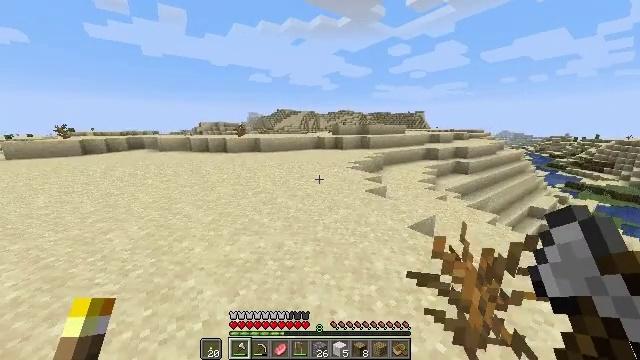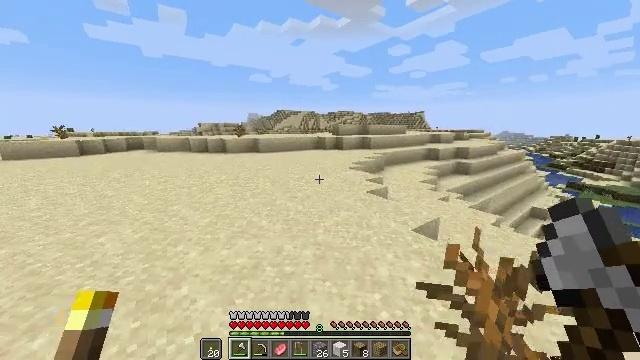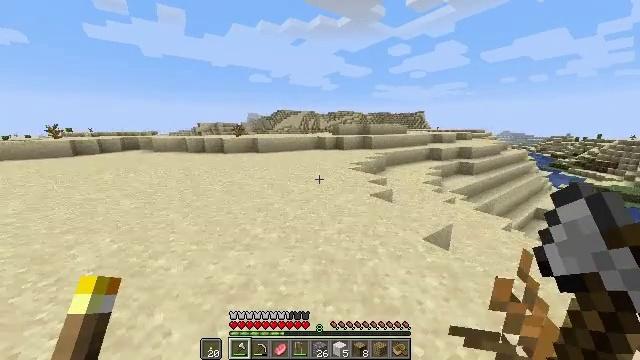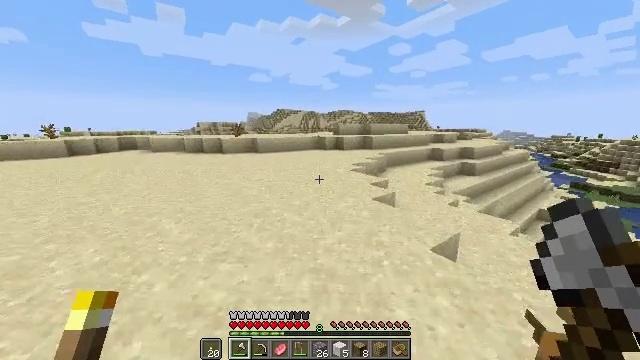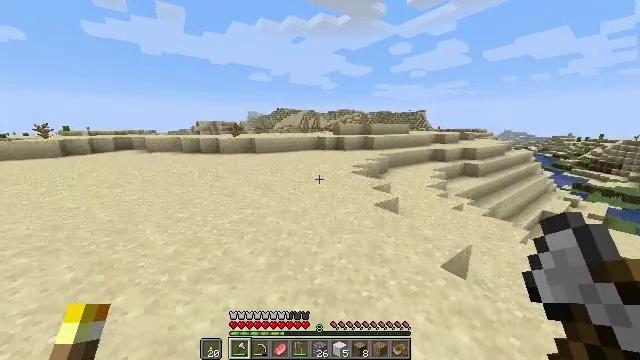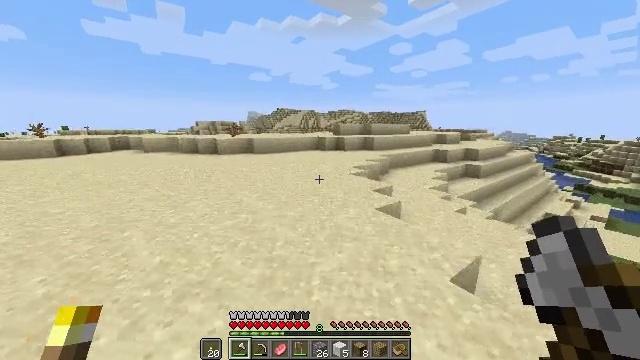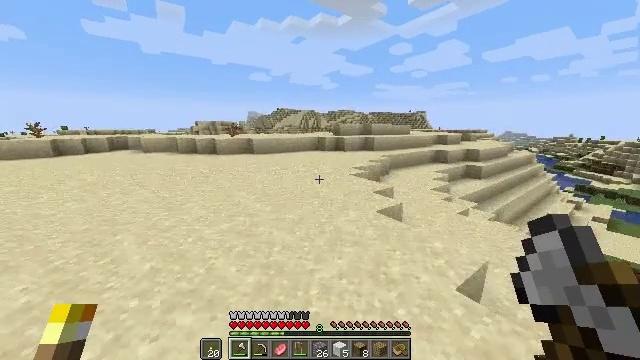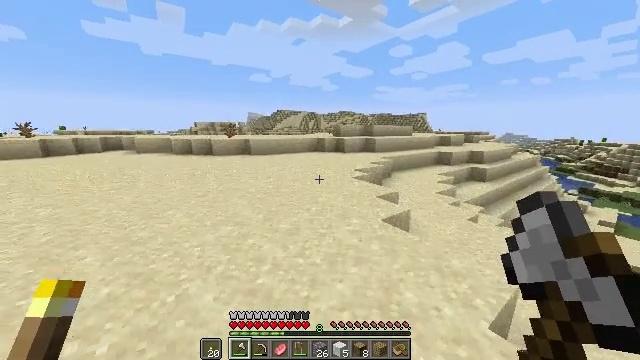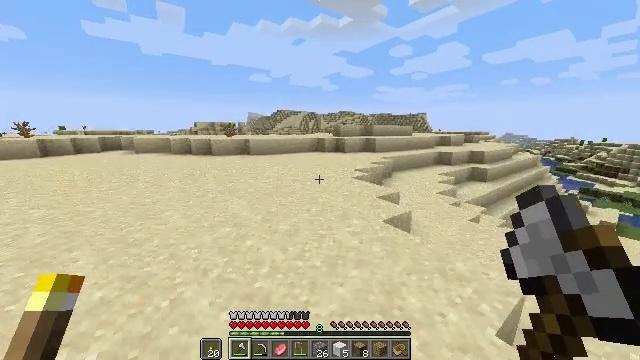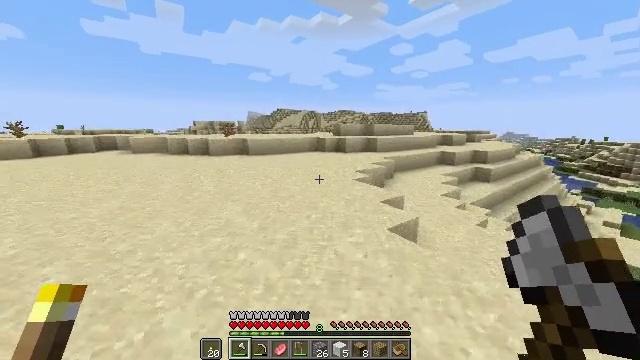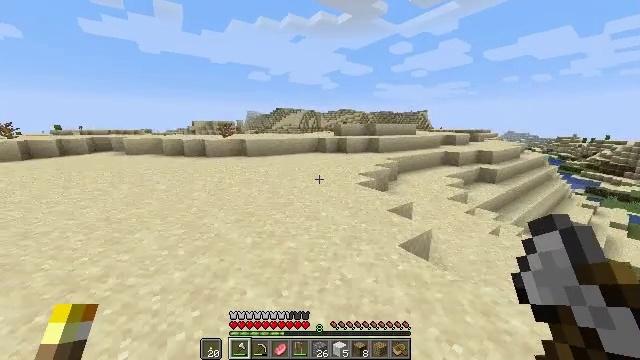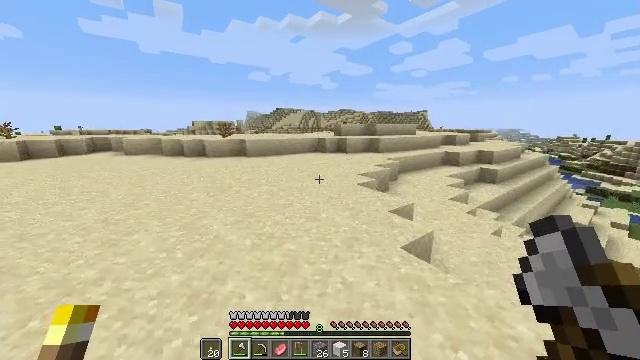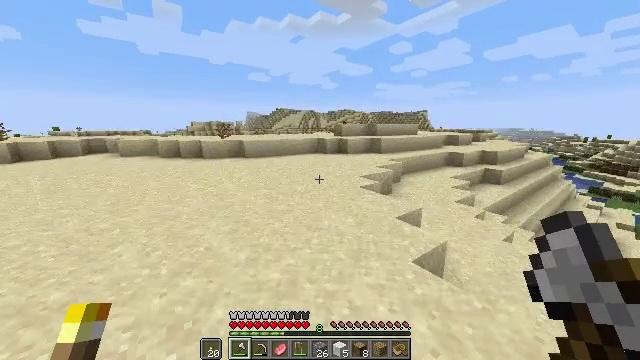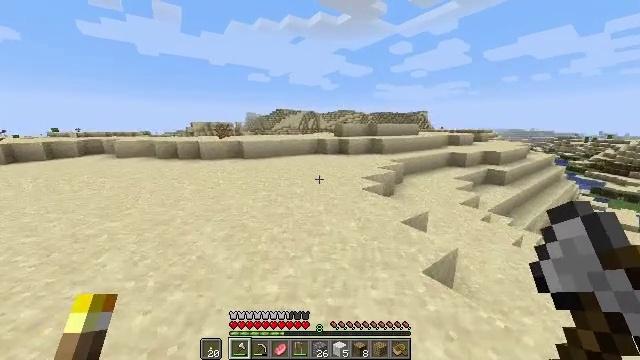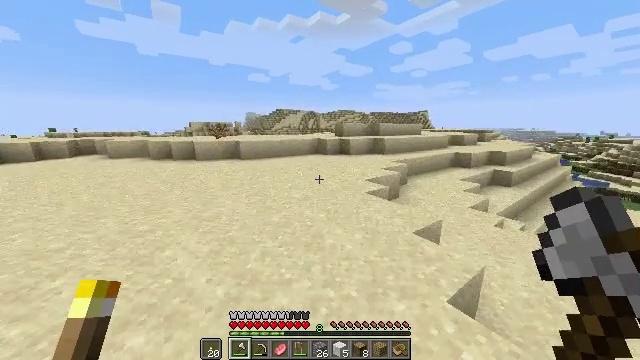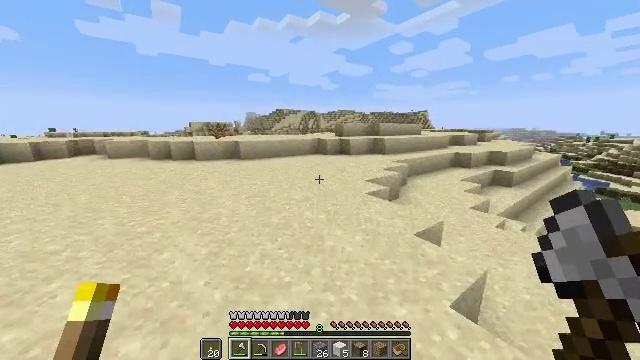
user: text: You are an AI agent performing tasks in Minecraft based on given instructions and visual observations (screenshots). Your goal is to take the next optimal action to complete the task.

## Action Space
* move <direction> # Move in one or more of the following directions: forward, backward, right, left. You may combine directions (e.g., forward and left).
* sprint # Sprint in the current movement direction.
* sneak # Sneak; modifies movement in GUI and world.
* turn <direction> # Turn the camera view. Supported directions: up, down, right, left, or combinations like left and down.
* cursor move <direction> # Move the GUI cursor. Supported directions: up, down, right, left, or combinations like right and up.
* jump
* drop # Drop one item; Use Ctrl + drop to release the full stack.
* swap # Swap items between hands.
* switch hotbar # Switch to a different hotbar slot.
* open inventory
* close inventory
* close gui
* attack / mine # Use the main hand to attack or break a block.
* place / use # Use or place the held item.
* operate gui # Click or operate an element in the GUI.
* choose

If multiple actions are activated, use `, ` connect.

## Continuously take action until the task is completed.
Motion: motion action
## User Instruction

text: Gather a dead bush.
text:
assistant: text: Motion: move forward
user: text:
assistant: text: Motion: move forward
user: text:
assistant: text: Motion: move forward
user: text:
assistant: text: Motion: move forward
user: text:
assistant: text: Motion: move forward
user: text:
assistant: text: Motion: move forward
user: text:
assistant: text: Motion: move forward
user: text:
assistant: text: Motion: move forward
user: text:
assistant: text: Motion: move forward
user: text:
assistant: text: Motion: move forward
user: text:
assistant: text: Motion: move forward
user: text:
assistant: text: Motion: move forward
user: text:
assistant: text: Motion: move forward
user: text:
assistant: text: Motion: move forward
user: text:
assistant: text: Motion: move forward
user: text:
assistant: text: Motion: move forward
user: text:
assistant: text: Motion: move forward
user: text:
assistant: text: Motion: move forward
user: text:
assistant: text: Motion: move forward
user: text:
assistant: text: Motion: move forward
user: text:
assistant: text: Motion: move forward
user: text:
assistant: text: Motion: move forward
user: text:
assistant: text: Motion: move forward
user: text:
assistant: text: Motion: move forward
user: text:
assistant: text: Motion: move forward
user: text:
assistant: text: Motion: move forward
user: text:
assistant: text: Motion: move forward
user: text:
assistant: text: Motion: move forward
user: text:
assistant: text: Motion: move forward
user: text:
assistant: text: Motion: move forward